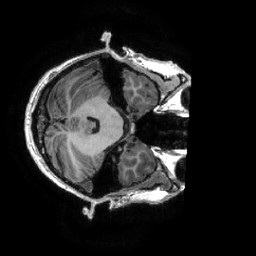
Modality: T1w
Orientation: axial
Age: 31
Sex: male
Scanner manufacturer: ge
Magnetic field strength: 3 T
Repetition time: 0.0073 s
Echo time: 0.003 s